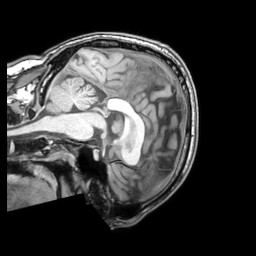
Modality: T1w
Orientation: sagittal
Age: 38
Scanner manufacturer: philips
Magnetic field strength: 3 T
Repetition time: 0.007 s
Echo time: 0.003501 s